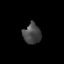
Tissue: prostate
Cell type: T cells
Senescence score: 0.7375
Nuclear area (px): 353
Mean DAPI intensity: 70.722